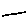
Label: line